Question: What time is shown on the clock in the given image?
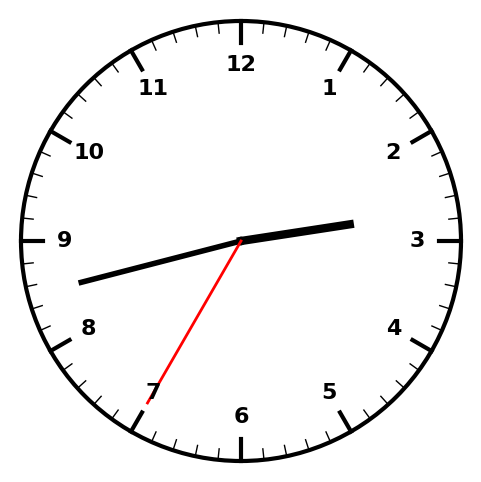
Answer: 02:42:35